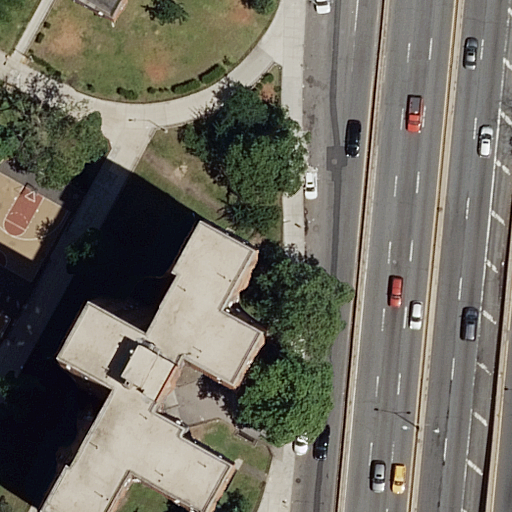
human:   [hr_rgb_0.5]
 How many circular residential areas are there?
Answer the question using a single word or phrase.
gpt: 0

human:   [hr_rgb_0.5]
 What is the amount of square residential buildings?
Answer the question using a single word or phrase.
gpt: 0

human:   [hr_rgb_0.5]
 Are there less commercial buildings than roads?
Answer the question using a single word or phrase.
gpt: yes

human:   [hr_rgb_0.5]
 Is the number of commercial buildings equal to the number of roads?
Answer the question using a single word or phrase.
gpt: no

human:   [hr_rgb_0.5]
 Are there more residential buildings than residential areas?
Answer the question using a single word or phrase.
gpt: yes

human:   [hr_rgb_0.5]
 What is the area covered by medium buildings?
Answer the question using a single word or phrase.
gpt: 0m2

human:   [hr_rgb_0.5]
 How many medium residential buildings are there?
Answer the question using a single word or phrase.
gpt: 0

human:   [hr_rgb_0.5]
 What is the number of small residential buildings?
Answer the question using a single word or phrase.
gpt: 1

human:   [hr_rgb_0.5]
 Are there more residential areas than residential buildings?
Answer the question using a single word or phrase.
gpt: no

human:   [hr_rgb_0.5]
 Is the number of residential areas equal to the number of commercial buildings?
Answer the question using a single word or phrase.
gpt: no

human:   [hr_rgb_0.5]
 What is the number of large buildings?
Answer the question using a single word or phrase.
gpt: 1

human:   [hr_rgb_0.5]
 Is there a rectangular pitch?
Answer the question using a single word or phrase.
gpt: yes

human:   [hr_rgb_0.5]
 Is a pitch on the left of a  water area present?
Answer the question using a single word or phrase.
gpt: no

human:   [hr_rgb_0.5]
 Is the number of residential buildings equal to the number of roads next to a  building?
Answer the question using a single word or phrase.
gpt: no

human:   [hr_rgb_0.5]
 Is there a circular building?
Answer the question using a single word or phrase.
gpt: no

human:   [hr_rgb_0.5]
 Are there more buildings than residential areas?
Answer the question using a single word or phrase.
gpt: yes

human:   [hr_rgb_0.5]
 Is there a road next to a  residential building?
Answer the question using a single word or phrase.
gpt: yes

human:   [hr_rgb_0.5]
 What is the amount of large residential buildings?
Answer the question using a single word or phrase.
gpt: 1

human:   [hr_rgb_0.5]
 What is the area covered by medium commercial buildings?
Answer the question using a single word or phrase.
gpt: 0m2

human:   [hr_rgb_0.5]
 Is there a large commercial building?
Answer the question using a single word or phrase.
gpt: no

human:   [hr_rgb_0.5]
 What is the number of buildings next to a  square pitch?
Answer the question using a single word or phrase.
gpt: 0

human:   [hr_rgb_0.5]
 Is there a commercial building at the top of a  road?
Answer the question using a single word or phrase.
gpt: no

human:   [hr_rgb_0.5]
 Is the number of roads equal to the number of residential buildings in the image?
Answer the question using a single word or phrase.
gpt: no

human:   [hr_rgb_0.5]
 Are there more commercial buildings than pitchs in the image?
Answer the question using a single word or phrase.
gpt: no

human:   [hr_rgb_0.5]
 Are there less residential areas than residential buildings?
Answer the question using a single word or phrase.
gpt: yes

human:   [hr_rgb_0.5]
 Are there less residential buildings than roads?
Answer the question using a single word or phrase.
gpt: yes

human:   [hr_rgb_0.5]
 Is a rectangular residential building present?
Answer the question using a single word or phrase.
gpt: no

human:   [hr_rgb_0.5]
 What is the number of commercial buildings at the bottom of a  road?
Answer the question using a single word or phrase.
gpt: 0

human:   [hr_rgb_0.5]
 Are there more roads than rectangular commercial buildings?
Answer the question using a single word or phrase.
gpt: yes

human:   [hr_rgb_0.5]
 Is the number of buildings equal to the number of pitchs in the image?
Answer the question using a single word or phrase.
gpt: no

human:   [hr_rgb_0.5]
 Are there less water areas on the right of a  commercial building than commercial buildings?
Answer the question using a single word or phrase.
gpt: no

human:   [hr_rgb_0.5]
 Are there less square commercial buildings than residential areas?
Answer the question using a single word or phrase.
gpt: yes

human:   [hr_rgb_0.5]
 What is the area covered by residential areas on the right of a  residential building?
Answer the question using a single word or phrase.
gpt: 0m2

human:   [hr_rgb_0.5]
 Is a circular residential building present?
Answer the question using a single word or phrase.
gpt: no

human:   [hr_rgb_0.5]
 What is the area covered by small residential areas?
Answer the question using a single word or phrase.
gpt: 0m2

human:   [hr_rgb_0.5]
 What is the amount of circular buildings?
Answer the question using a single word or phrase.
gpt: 0